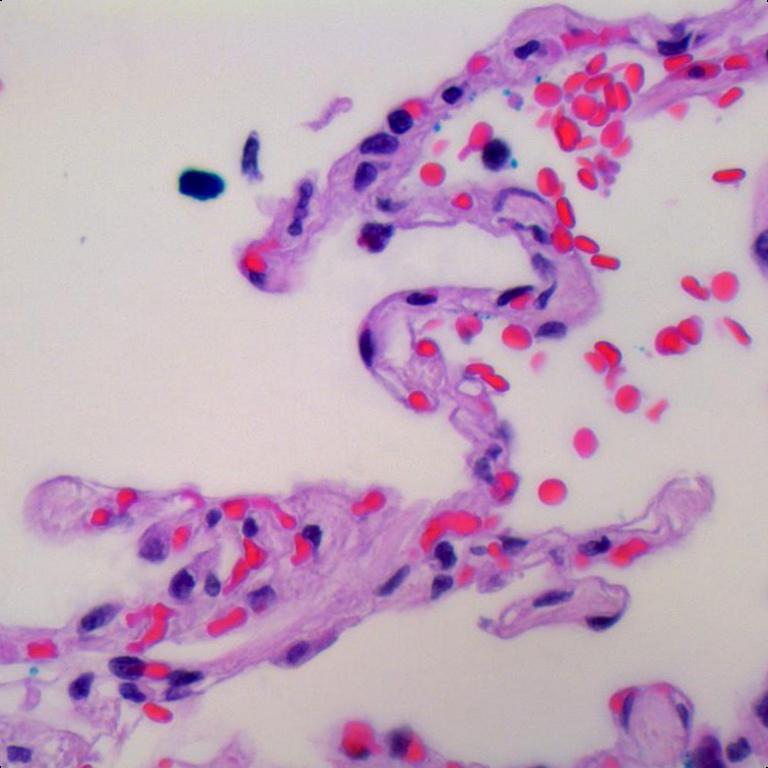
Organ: lung
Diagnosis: benign